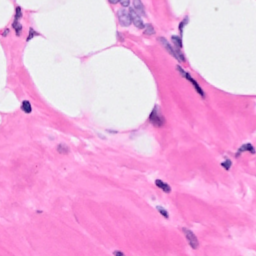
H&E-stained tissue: Breast